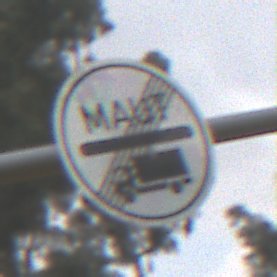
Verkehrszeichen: EndeMautpflicht
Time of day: MorningAfternoon
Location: Outdoor (Nature)
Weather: Overcast
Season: NotSpecified
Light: Natural